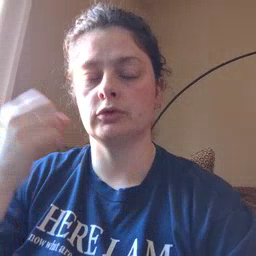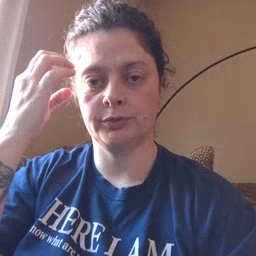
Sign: shower